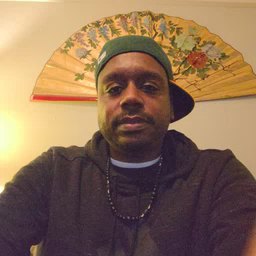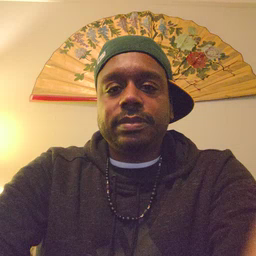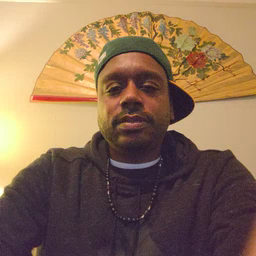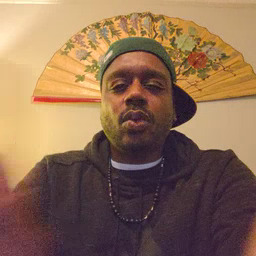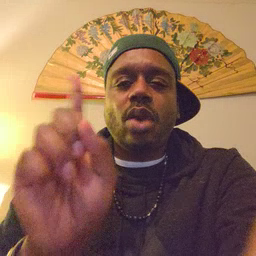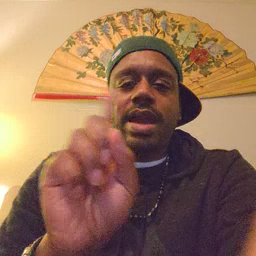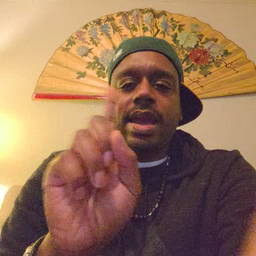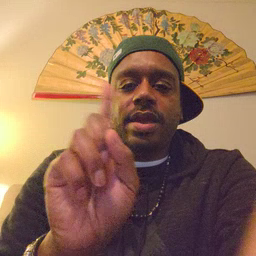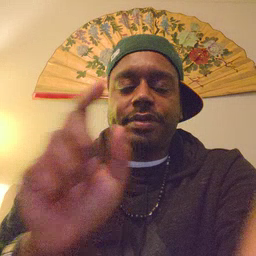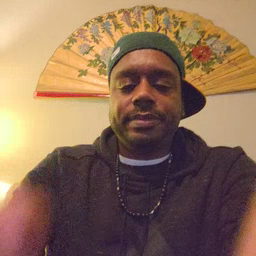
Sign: where